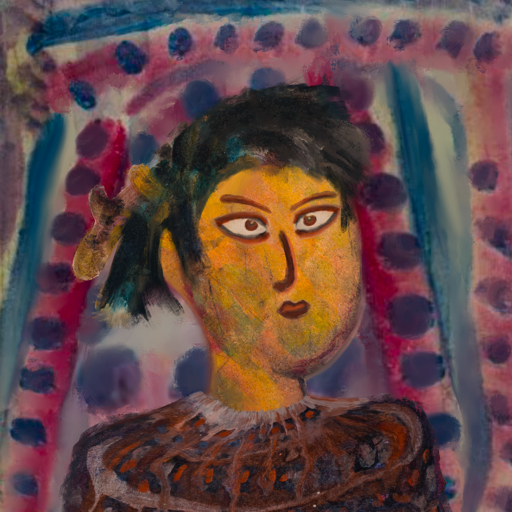
Background: HillGirl, Head And Neck Side: Gypsy_Mother, Face Side: Roy_Bahadur, Bust: Hypocrite, Hair Side: Pipe, Head Accessory: Blank, Second Necklace: Blank, Necklace: Blank, Baby: Blank